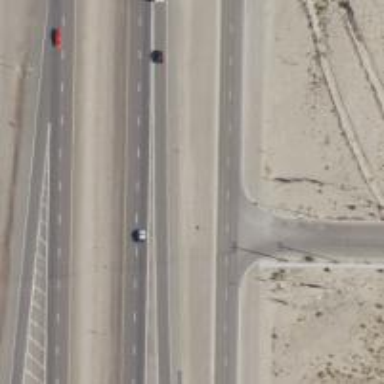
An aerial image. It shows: Asphalt road of tertiary classification with frontage road.